Question: I have a index.html file that I am using Backbone.js to fetch a list from localhost, and render the results to view via template and Underscore.js to div class "page" using template script id "project-table-summary".
When I run the program I receive the following exception:

index.html
'''
<!DOCTYPE html>
<html lang="en">
<head>
<meta charset="utf-8">
<meta http-equiv="X-UA-Compatible" content="IE=edge">
<meta name="viewport" content="width=device-width, initial-scale=1">
<meta name="description" content="">
<meta name="author" content="">
<link rel="icon" href="../../assets/ico/favicon.ico">
<title>Template for Project</title>
<!-- Custom styles for this template -->
<link href="styles/bootstrap.min.css" rel="stylesheet">
<link href="styles/sticky-footer.css" rel="stylesheet">
<link href="styles/main.css" rel="stylesheet">
</head>
<body>
<div class="navbar navbar-inverse navbar-fixed-top" role="navigation">
<div class="container-fluid">
<div class="page"></div>
<!-- TEMPLATE -->
<script type="text/template" id="project-table-summary">
<% _.each(projects, function(project) { %>
<h2 class="sub-header">hey render</h2>
<div class="table-responsive">
<table class="table table-striped">
<thead>
<tr>
<th>Index</th>
<th>Header</th>
<th>Header</th>
<th>Header</th>
<th>Header</th>
</tr>
</thead>
<tbody>
<tr>
<td>1</td>
<td>Lorem</td>
<td>ipsum</td>
<td>dolor</td>
<td>sit</td>
</tr>
</tbody>
</table>
</div>
<% }) %>
</script>
</div>
<!-- Begin page content -->
<div class="footer">
<div class="container">
<p class="text-muted">my page</p>
</div>
</div>
<script src="js/bootstrap.min.js"></script>
<script src="js/docs.min.js"></script>
<script type="text/javascript" src="http://cdnjs.cloudflare.com/ajax/libs/underscore.js/1.5.2/underscore-min.js"></script>
<script type="text/javascript" src="http://ajax.googleapis.com/ajax/libs/jquery/1.10.2/jquery.min.js"></script>
<script type="text/javascript" src="http://cdnjs.cloudflare.com/ajax/libs/backbone.js/1.1.0/backbone-min.js"></script>
<script>
$.ajaxPrefilter(function(options, originalOptions, jQXHR) {
options.url = 'http://localhost:1230' + options.url;
});
var Projects = Backbone.Collection.extend({
url:'/proj'
});
var ProjectView = Backbone.View.extend({
el:$('.page'),
render: function() {
console.log('in render projectview');
var that = this;
var projects = new Projects();
projects.fetch({
success: function(projects) {
var template = _.template($('#project-table-summary').html(), {projects: projects.models});
that.$el.html(template);
}
});
}
});
var projectView = new ProjectView();
projectView.render();
</script>
</body>
</html>
'''
It looks to me I am importing script dependencies correct, and my Backbone.js fetch operation does work as verified by logging out the contents prior to sending the content to view. However, there is something definitely wrong, and I think it is a faulty implementation of Underscore.js with Backbone.js that I could not identify. I would appreciate if you can identify what is going on and give me a clue about it. Thanks.
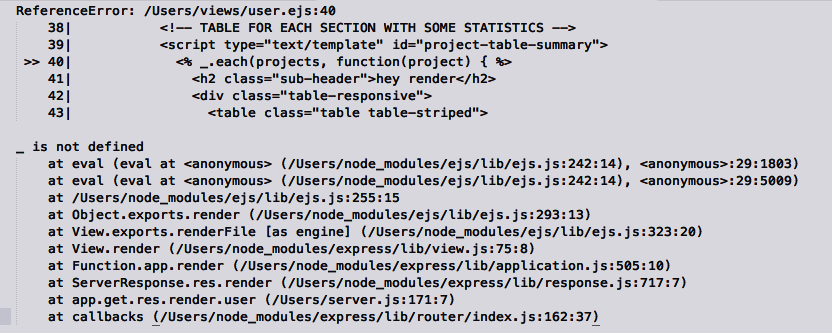
Answer: That error really doesn't look like it came from a browser. The presence of '/Users/node_modules/ejs/lib/ejs.js' and other node.js and Express things in the stack trace suggests that the errors are coming from the server. A lot of things use '<% ... %>' for templates, perhaps your server-side code is one of those things and the error is actually coming from your server.
A quick and easy way to find out (and possibly solve the problem) would be to change the template delimiters. You can <URL> by setting '_.templateSettings' values:
> If ERB-style delimiters aren't your cup of tea, you can change Underscore's template settings to use different symbols to set off interpolated code. Define an regex to match expressions that should be interpolated verbatim, an regex to match expressions that should be inserted after being HTML escaped, and an regex to match expressions that should be evaluated without insertion into the resulting string.
So you could add this to your client-side code:
'''
_.templateSettings = {
evaluate : /\{\{([\s\S]+?)\}\}/g,
interpolate : /\{\{=([\s\S]+?)\}\}/g,
escape : /\{\{-([\s\S]+?)\}\}/g
};
'''
and then use '{{ ... }}', '{{= ... }}', and '{{- ... }}' in your template to get Handlebar-ish templates. Be sure to define all three regexes and <URL>.